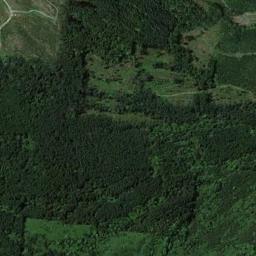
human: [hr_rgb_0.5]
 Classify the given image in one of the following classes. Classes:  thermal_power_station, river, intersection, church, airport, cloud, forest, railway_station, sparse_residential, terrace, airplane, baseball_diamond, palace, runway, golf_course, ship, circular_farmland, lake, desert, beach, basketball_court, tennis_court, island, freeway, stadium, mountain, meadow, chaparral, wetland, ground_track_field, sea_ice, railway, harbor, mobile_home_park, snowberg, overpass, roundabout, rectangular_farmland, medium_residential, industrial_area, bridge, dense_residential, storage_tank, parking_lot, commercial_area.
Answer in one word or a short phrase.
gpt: forest